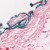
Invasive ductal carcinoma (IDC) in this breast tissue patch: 0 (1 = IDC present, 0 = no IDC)